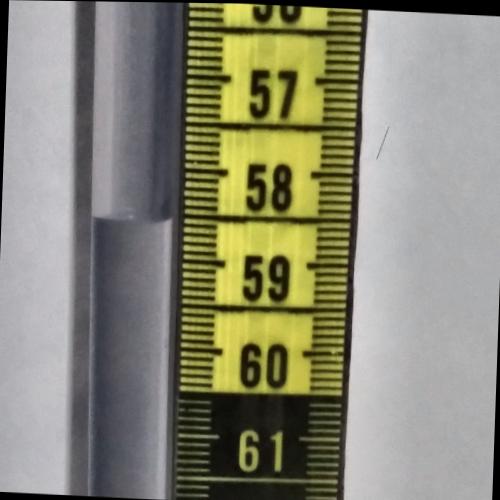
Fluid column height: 58.5 cm